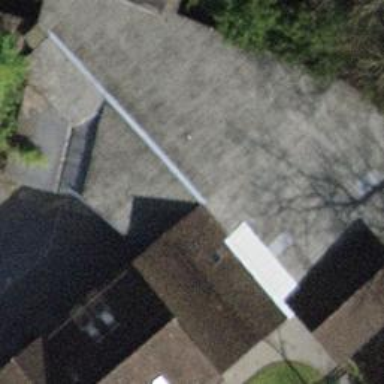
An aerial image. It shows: Building with gabled roof.